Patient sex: F
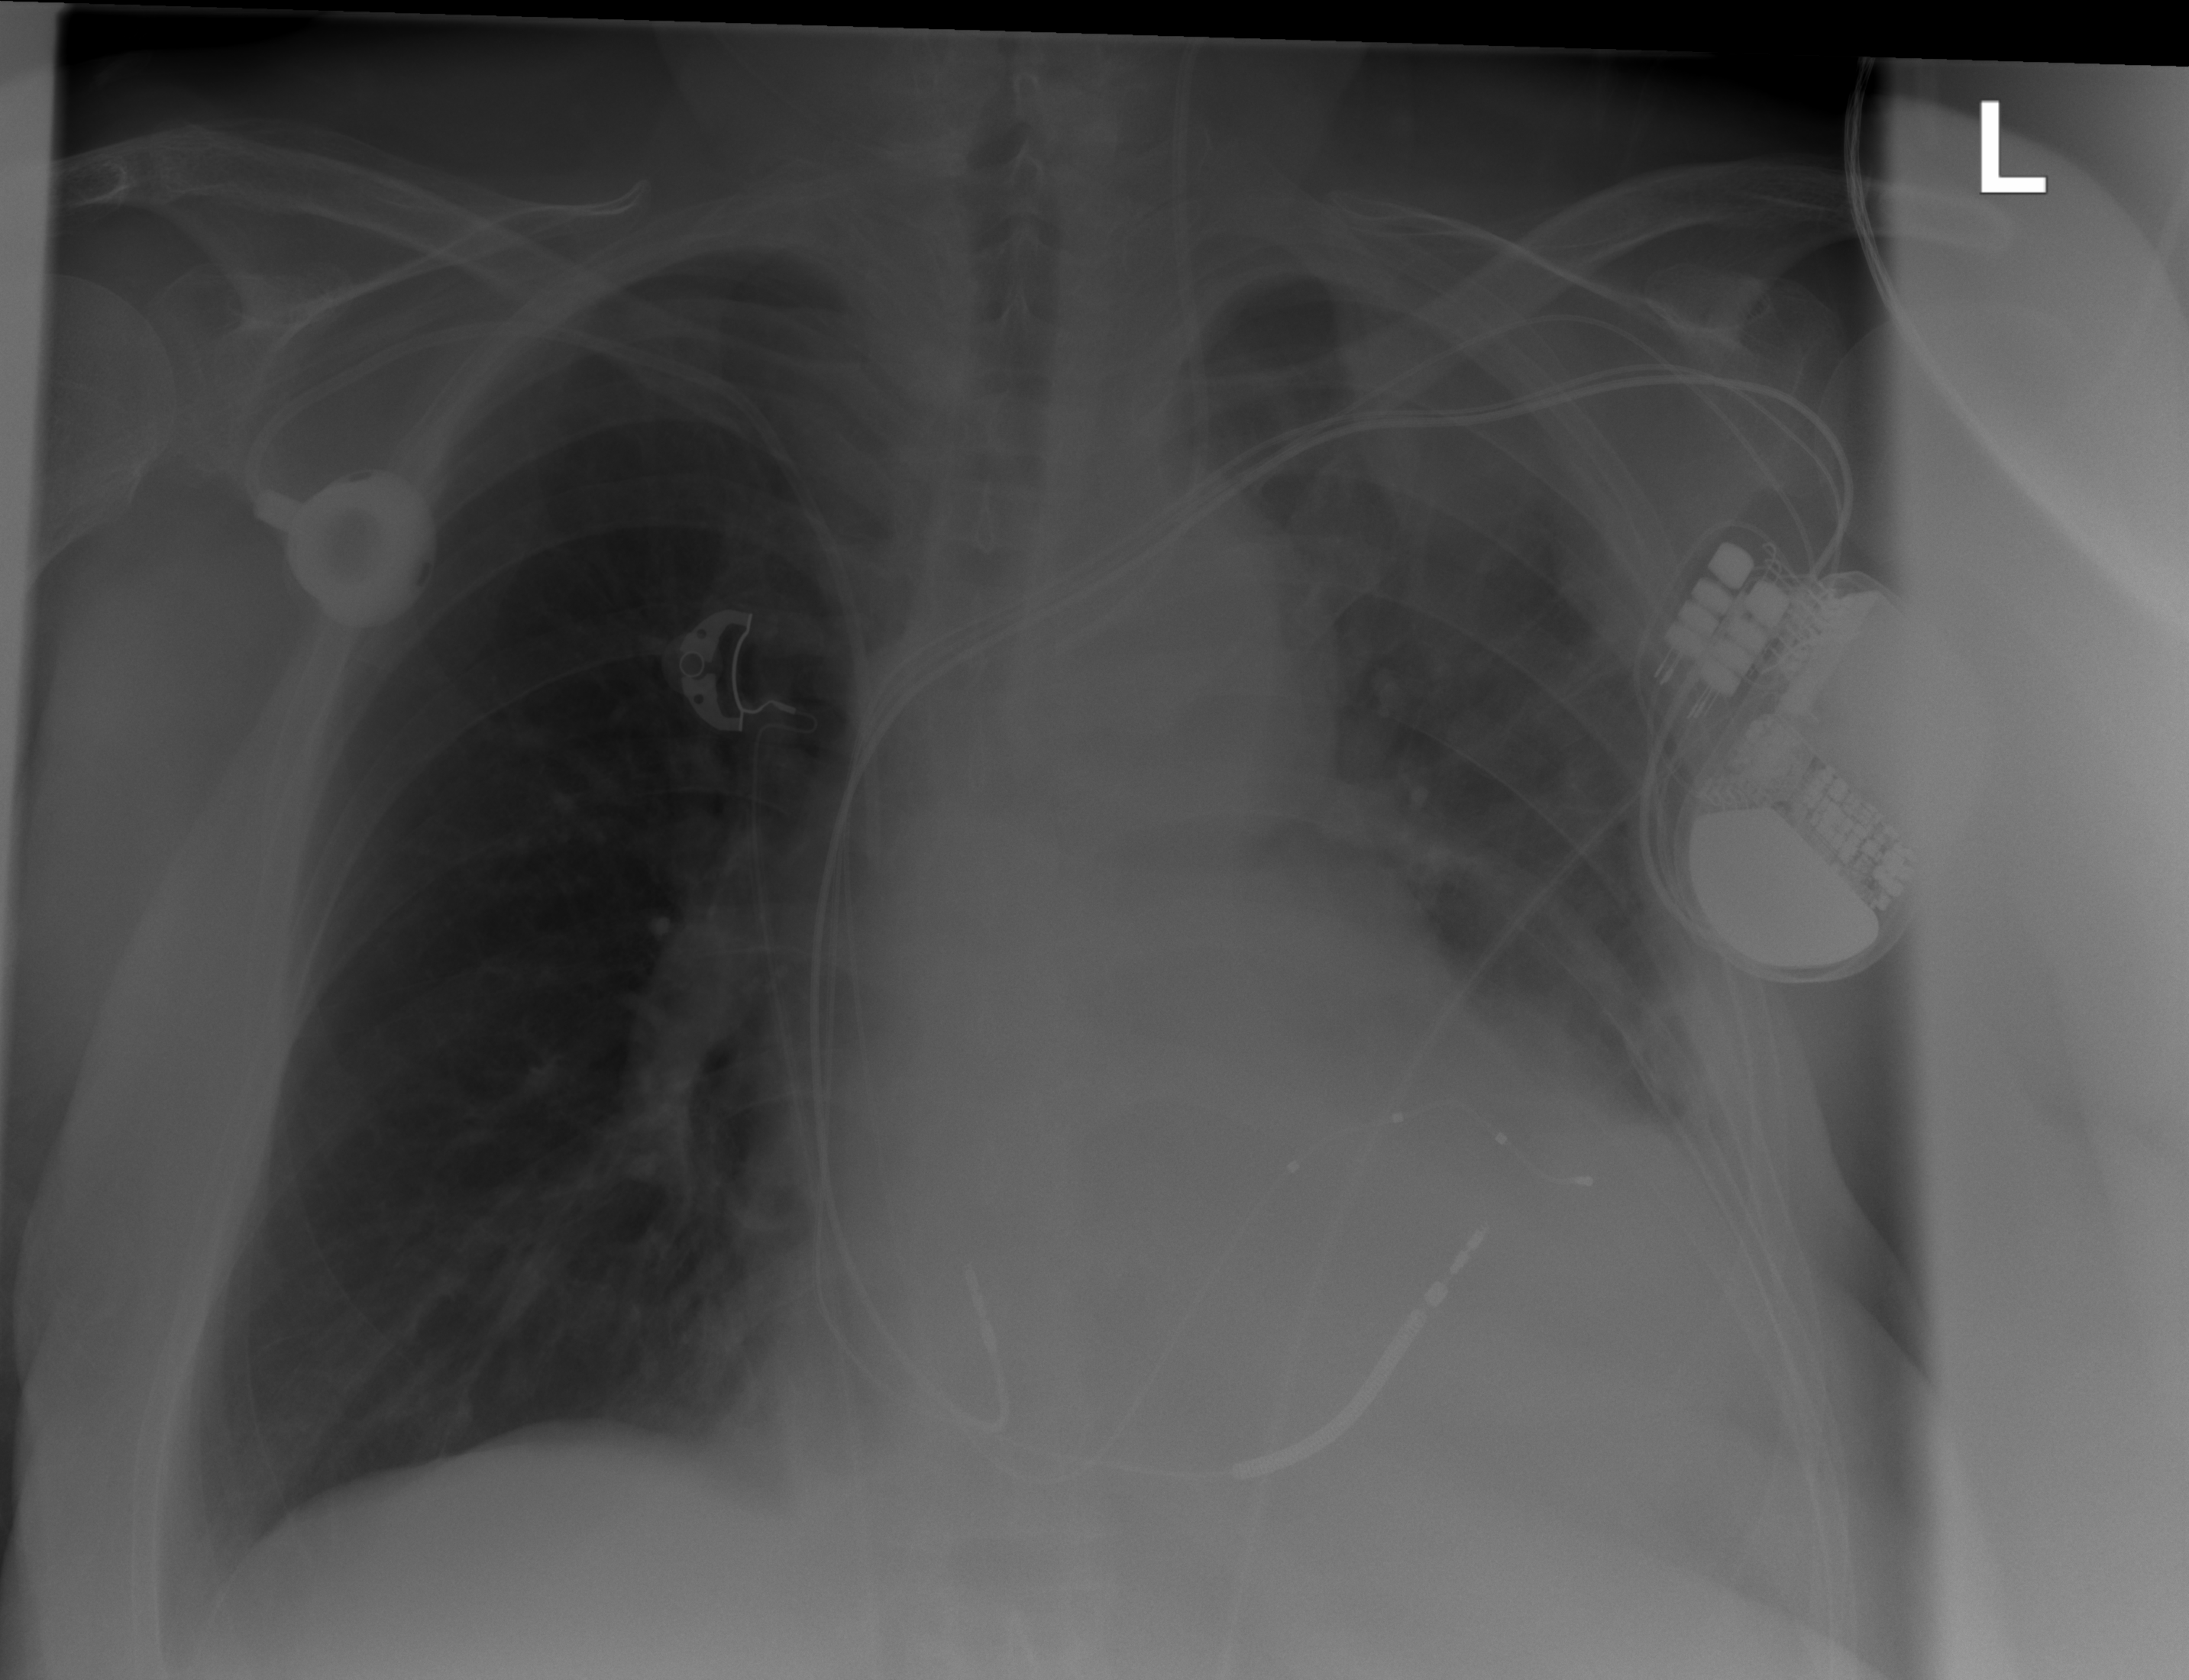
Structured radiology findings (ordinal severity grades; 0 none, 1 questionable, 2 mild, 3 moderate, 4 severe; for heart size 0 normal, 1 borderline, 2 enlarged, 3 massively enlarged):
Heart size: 2
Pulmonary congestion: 0
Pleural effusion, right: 0
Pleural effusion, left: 2
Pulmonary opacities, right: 0
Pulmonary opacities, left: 0
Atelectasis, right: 0
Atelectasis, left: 2